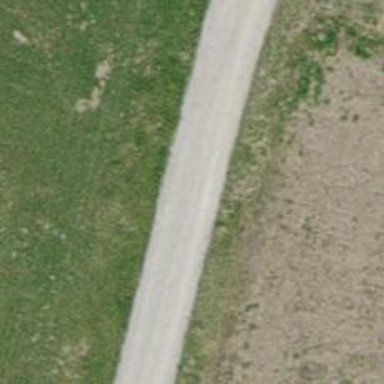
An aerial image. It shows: Track with compacted grade3 surface.